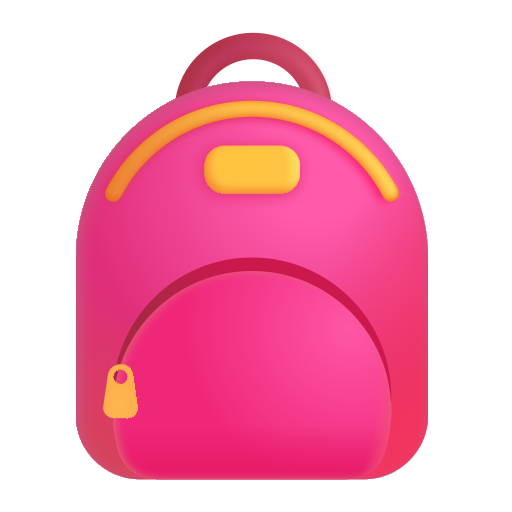
backpack color